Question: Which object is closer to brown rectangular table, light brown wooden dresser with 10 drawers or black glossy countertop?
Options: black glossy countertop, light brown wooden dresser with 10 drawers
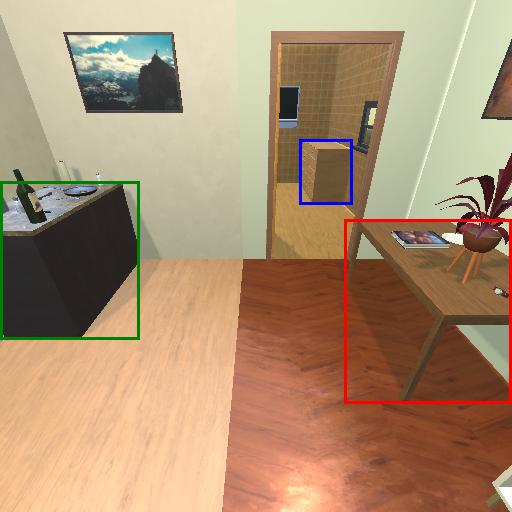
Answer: black glossy countertop